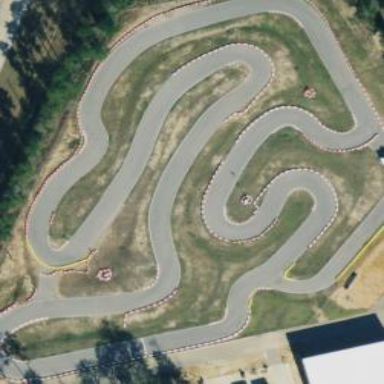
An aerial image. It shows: Karting raceway road for racing enthusiasts.